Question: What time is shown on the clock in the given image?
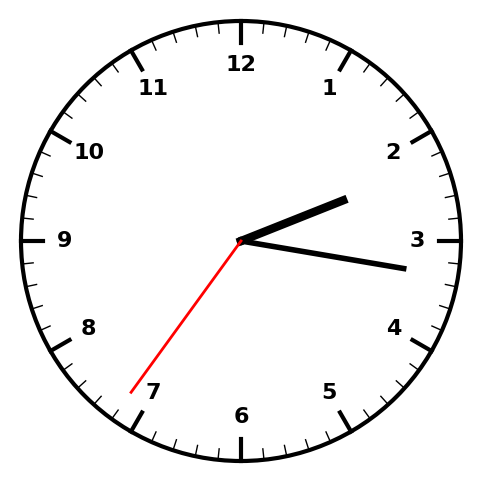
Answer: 02:16:36